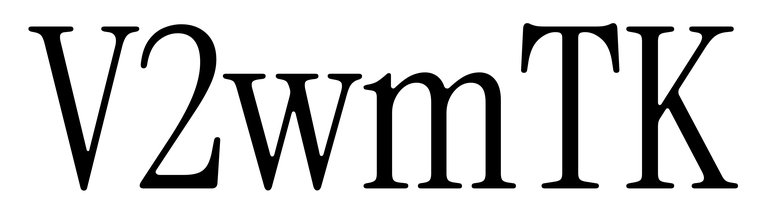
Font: InstrumentSerif-Regular